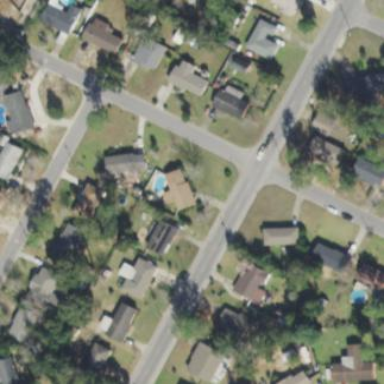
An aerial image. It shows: Residential area composed of single-family homes.